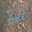
Label: 2